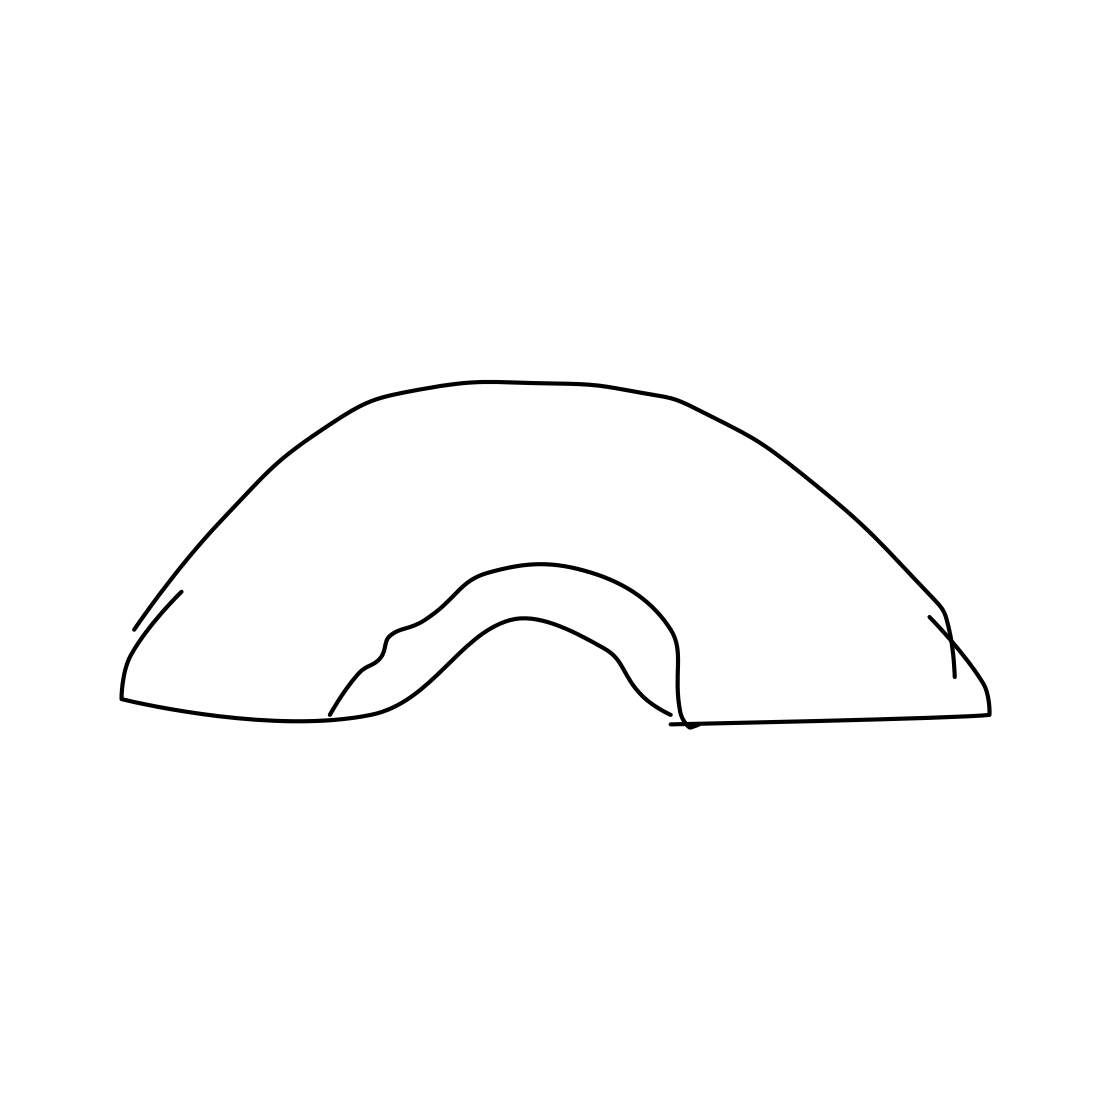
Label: bridge